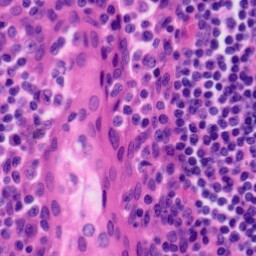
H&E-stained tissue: Tonsil